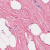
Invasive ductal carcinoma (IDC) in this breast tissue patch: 0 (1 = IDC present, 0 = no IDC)